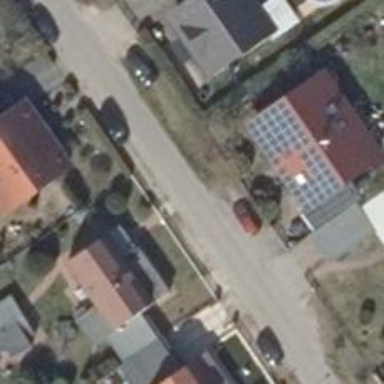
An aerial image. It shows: Footway.